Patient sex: F
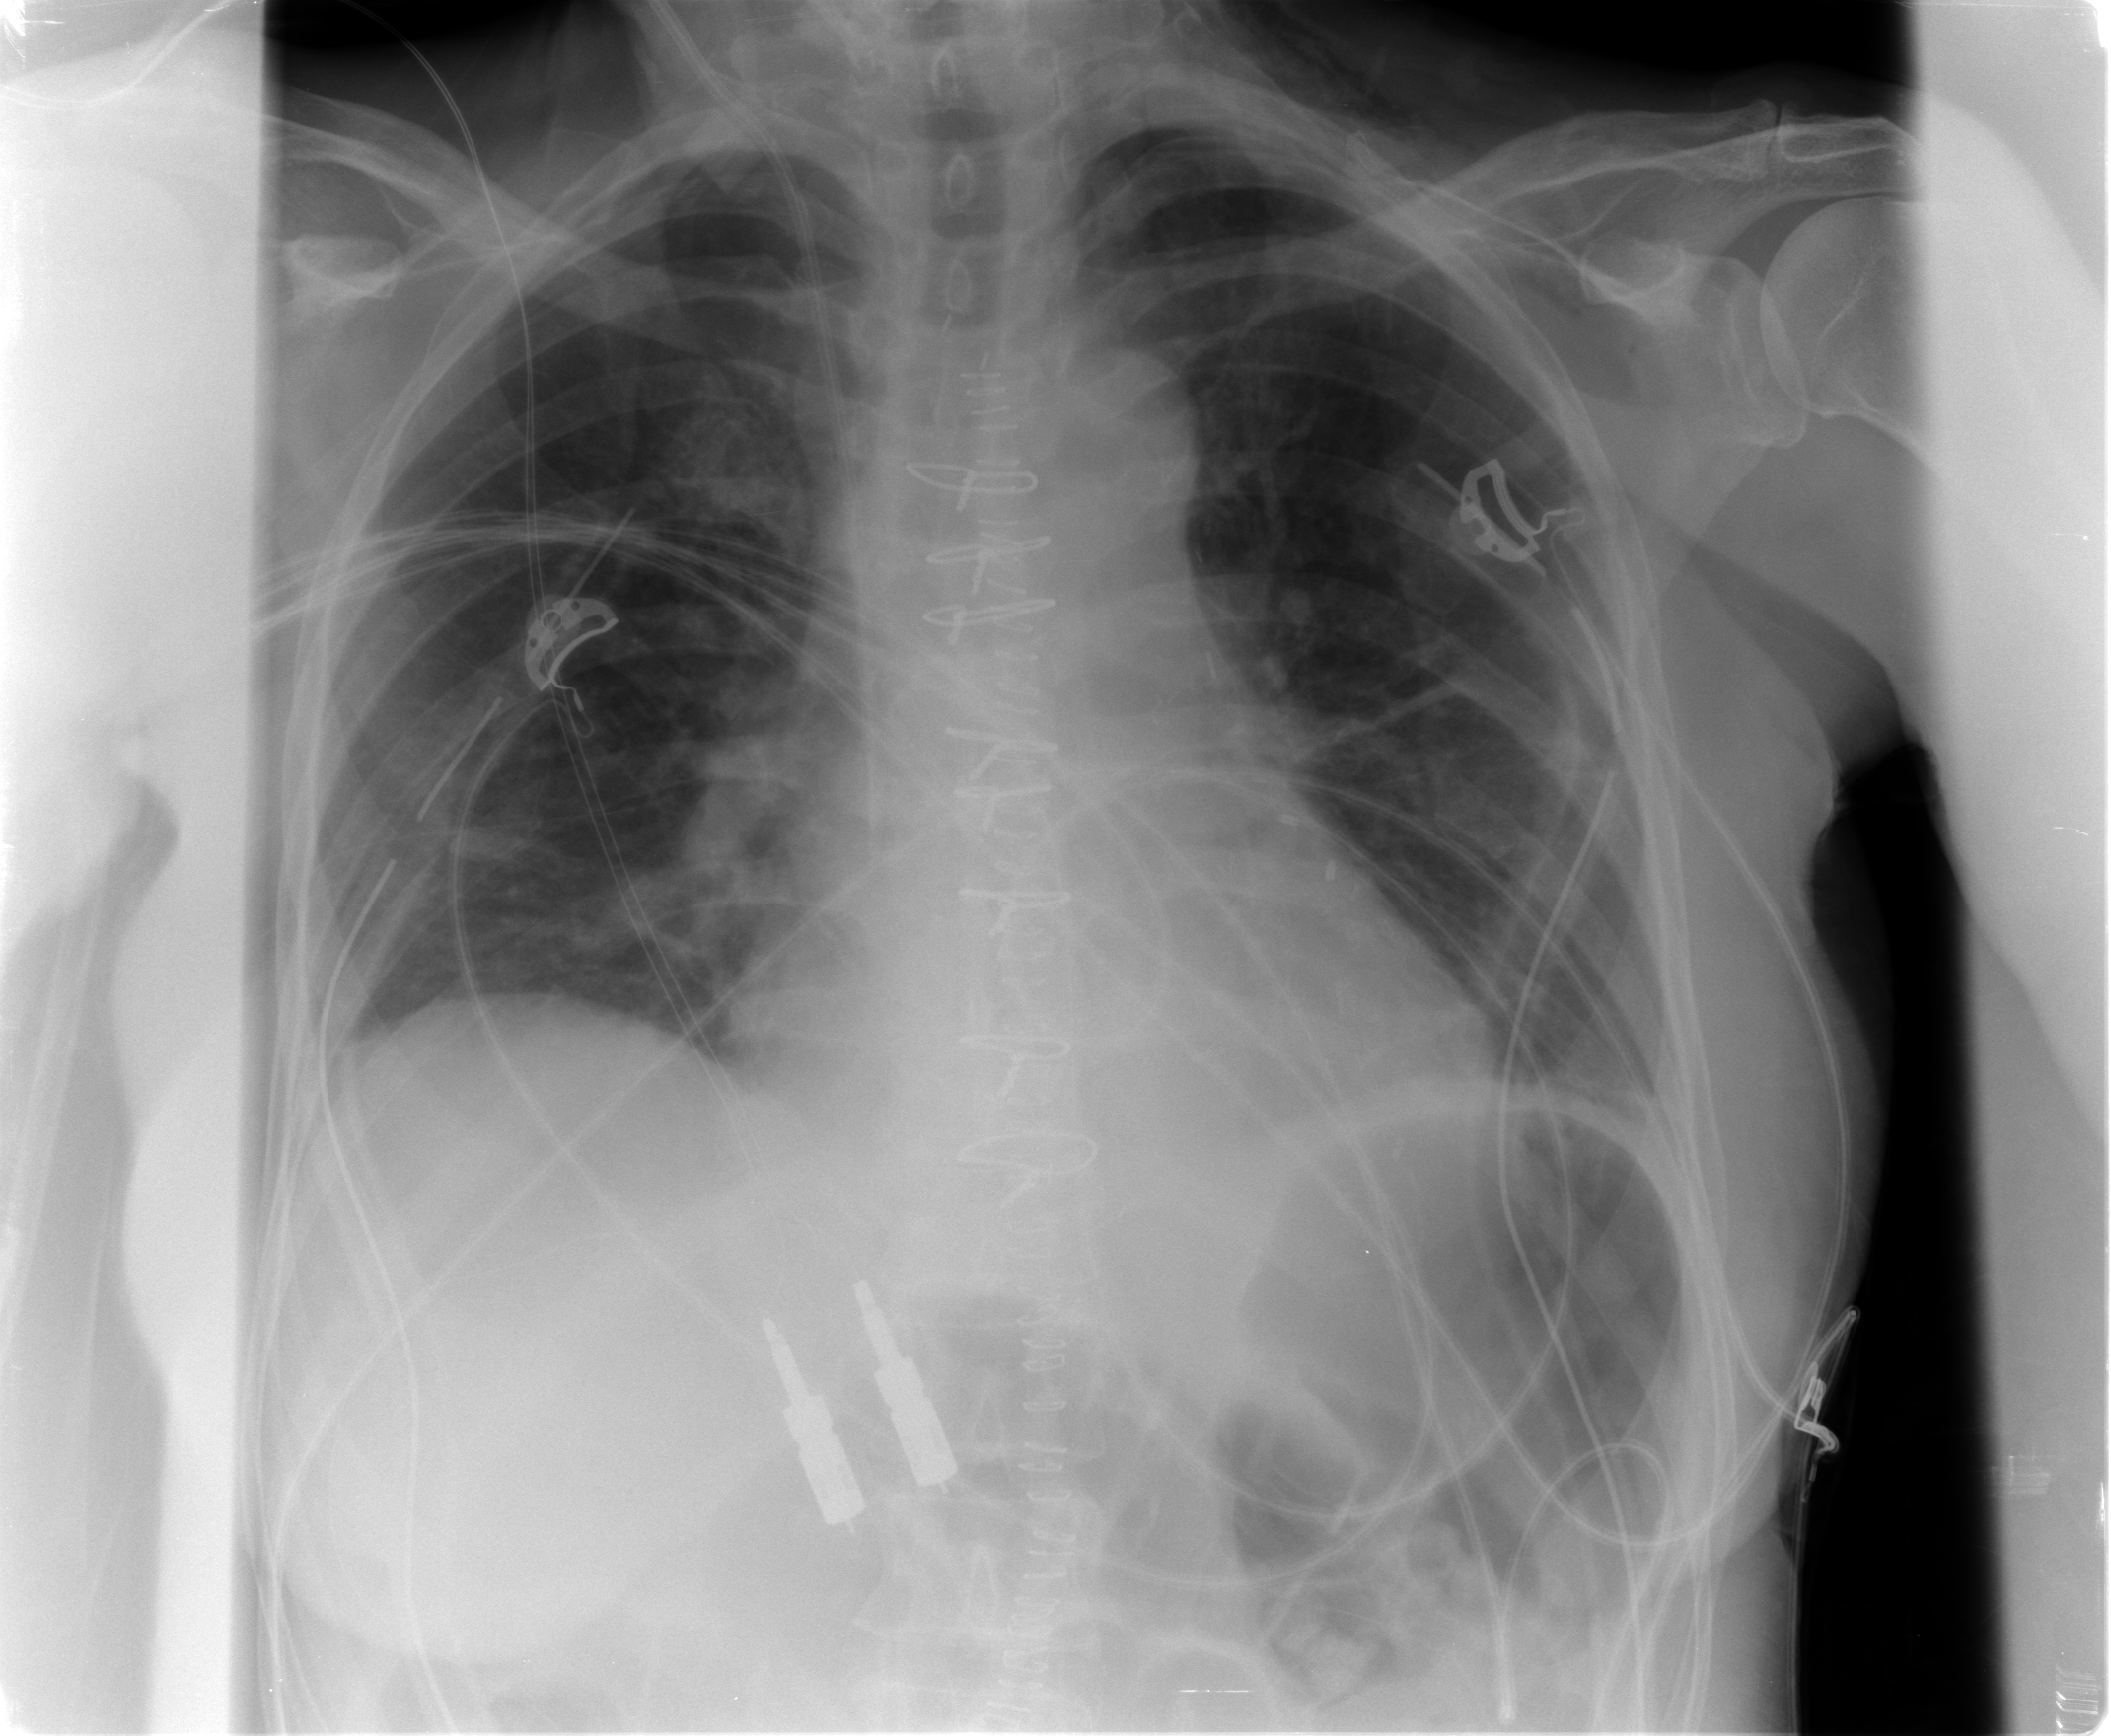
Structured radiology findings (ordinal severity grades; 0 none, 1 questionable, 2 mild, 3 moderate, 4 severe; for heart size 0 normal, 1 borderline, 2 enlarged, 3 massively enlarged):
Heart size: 0
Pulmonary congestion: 1
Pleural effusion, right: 0
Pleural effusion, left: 1
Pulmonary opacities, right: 0
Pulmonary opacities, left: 0
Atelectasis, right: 1
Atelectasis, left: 2